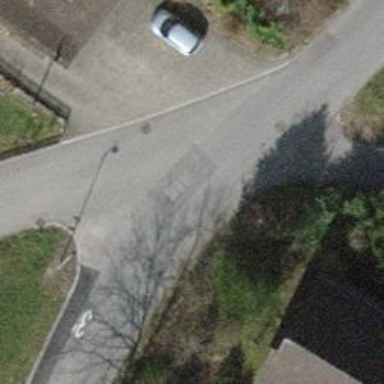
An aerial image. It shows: Paved residential road.